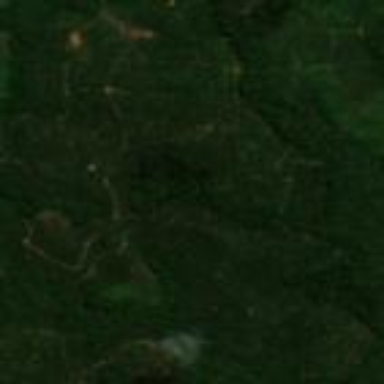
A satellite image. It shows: Orchard filled with oil palms.